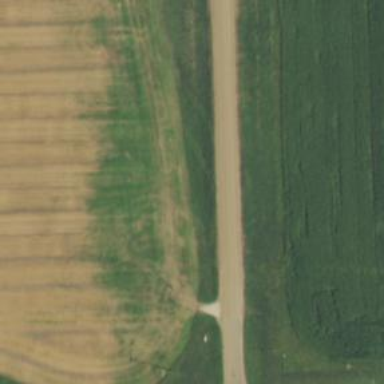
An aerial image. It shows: Unclassified road.